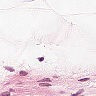
Metastatic tissue present: no